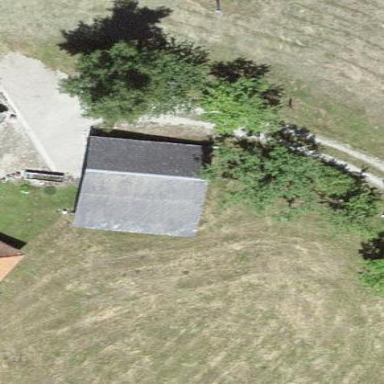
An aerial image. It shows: Rural barn.